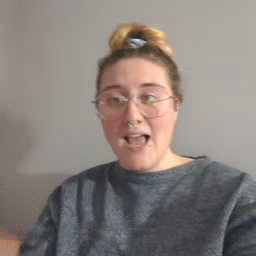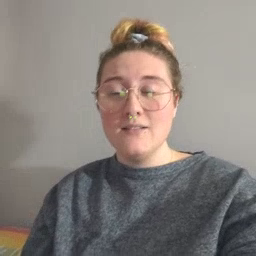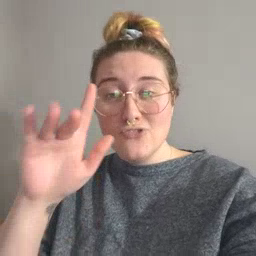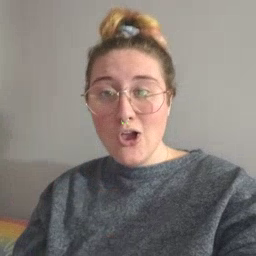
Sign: snow